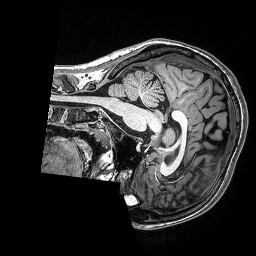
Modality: T1w
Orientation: sagittal